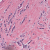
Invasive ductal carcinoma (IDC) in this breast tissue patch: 1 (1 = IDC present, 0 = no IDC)